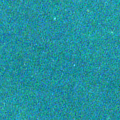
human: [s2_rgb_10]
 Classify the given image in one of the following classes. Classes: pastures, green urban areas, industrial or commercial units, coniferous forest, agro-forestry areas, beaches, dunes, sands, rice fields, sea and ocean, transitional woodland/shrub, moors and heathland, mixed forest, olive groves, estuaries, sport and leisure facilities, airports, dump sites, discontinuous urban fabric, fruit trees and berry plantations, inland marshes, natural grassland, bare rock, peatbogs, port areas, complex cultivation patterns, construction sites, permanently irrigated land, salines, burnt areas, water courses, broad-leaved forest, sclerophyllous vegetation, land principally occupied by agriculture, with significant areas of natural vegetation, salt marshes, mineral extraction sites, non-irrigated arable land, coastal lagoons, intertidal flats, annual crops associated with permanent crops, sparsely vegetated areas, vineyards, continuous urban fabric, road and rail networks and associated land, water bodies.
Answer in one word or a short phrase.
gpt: sea and ocean